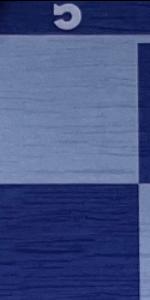
Label: Empty